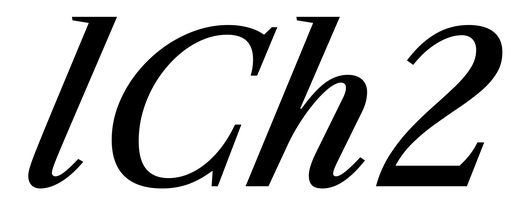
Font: LibreCaslonText-Italic_Medium_Italic